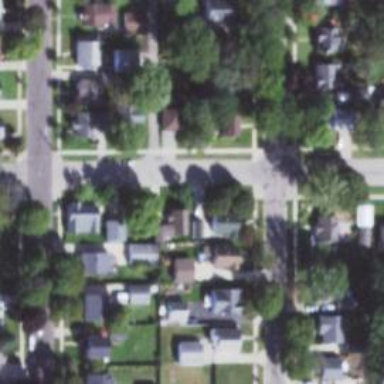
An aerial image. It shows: Residential road with asphalt surface and separate sidewalk.